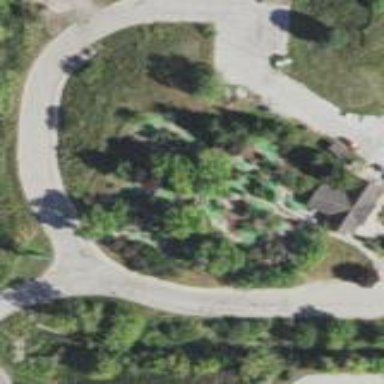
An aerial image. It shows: Miniature golf leisure land.